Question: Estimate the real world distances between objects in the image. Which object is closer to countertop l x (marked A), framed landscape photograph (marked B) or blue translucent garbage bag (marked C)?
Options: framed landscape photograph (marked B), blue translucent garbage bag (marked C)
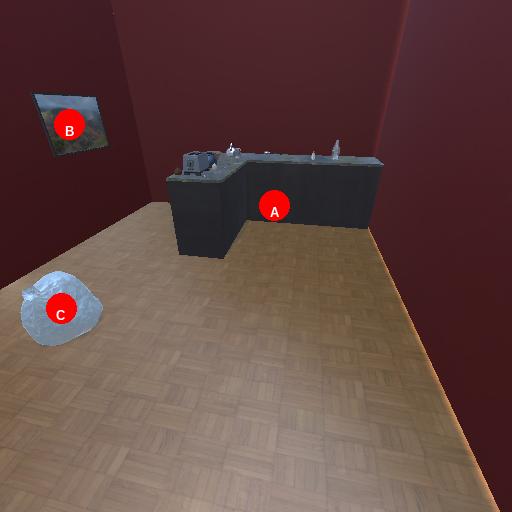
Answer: framed landscape photograph (marked B)